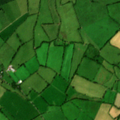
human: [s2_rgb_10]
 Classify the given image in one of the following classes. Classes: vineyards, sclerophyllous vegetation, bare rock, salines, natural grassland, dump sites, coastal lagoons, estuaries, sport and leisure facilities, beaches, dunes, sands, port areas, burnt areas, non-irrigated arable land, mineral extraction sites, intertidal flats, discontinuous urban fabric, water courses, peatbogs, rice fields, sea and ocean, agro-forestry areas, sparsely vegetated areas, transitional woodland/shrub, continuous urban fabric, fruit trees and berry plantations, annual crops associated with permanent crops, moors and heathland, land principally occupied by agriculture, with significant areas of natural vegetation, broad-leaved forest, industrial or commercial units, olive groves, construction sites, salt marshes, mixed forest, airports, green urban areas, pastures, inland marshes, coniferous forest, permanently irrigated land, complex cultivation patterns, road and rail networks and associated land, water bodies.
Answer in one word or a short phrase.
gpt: pastures